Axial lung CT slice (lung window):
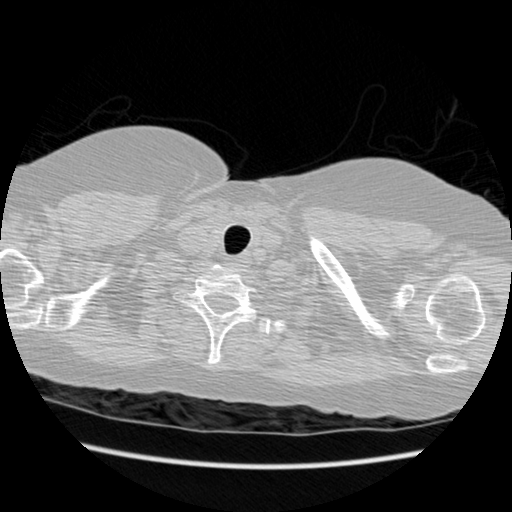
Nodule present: no